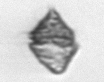
Label: Kryptoperidinium_triquetrum